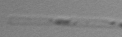
Label: Leptocylindrus